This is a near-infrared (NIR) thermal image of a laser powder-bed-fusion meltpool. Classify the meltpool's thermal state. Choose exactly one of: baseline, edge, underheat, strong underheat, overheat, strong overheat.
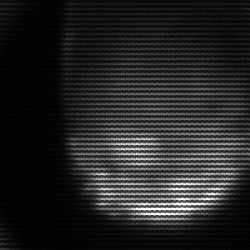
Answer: edge